Question: I am receiving the following error while trying to execute a python script from my C# application. I assume it is having problems with the colon in the filePath, collected when a users selects their file.
How do I execute the script (with arguments) without throwing the exception

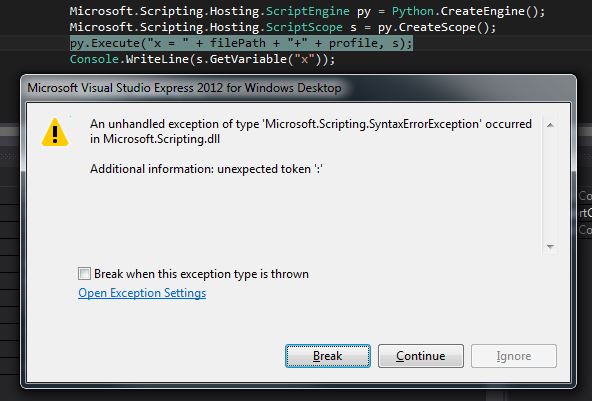
Answer: Quoting values to put them into generated code can be tricky to get your head around.
The string you're building to execute doesn't quote the filename string in the Python code. The Python interpreter is seeing:
'''
x = C:lahlah + profile-value
'''
So it's complaining about the colon. It needs to see:
'''
x = r'C:lahlah' + r'profile-value'
'''
So the C# should be something like:
'''
py.Execute("x = r'" + filePath + "' + r'" + profile + "'", s);
'''
It probably makes more sense to just do the full path construction in C# and simplify the Python string you're building, although maybe that's because the code you're posting about is a simplification of the real problem.